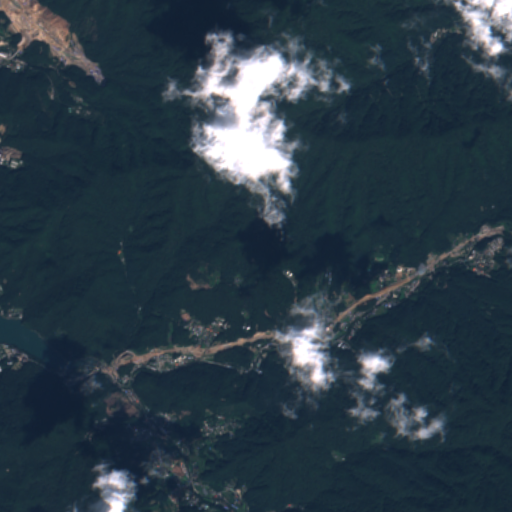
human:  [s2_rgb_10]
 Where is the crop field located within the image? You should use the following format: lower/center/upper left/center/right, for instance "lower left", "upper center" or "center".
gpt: The crop field is located in the upper left of the image.
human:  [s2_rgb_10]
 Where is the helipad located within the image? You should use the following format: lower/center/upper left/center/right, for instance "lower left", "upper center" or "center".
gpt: The helipad is located in the lower left of the image.
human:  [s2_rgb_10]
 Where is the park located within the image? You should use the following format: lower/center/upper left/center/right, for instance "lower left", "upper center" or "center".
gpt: The park is located in the lower left of the image.
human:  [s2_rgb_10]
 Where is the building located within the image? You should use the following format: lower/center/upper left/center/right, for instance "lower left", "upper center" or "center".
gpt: There is no building in the image.